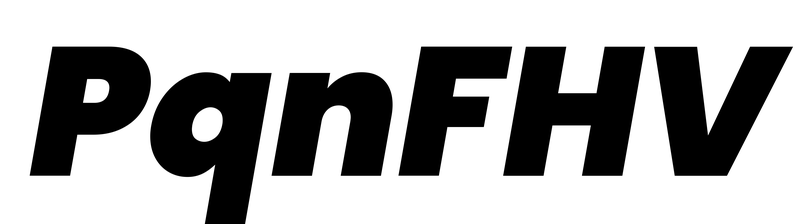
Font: Poppins-BlackItalic